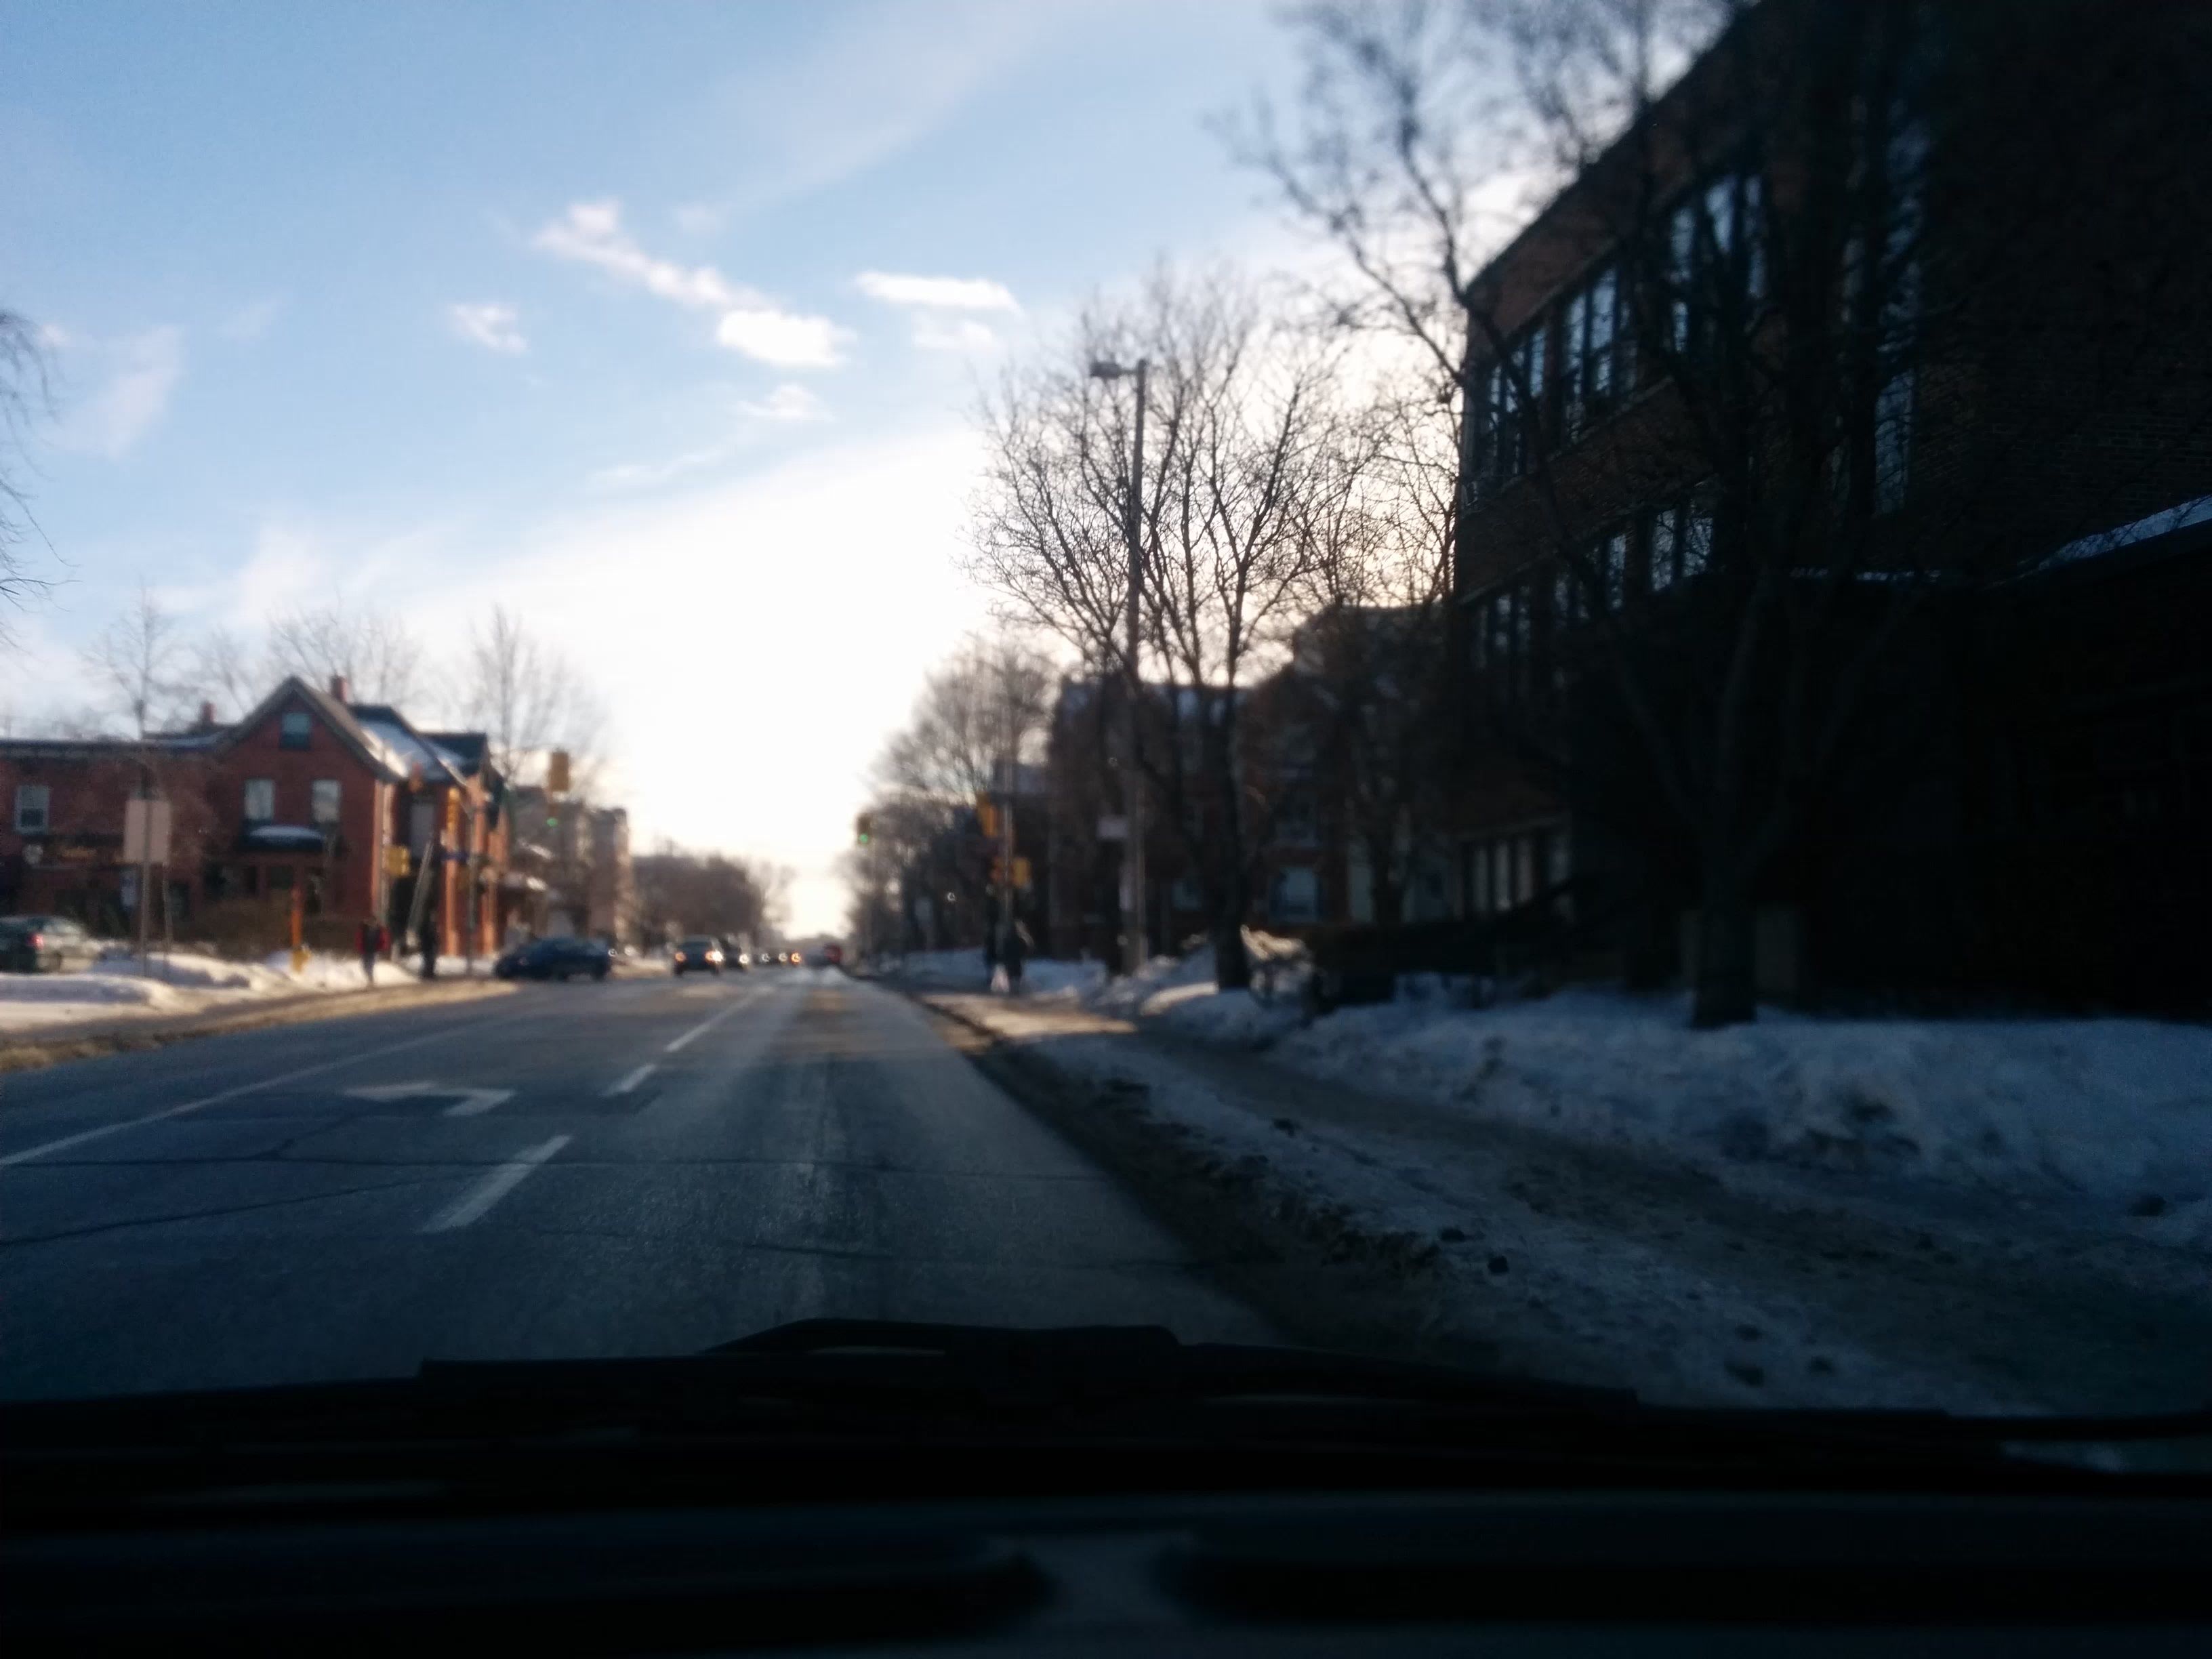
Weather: snowy
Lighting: dusk/dawn
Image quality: slightly poor
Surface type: driving surface
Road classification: footway, service, steps
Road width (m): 1, 2
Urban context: urban centre
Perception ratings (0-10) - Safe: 8.96, Lively: 8.42, Beautiful: 8.69, Boring: 3.22, Depressing: 1.74, Wealthy: 6.48